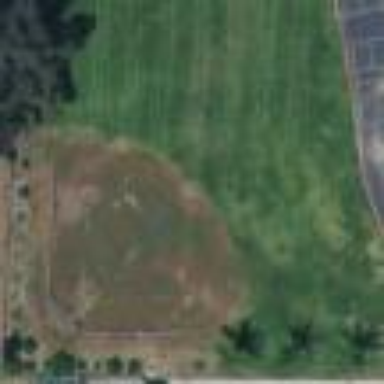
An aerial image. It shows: Baseball pitch for leisure and sports activities.